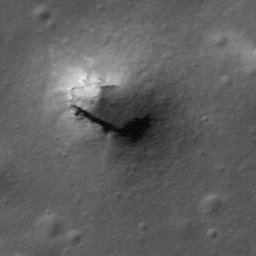
Pit: Sinus Iridum Pit
Host crater: Sinus Iridum
Host type: mare
Lunar coordinates: latitude 45.623, longitude 331.189